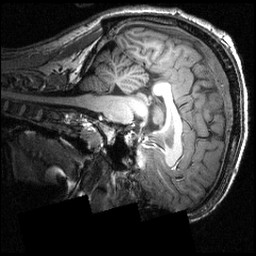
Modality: T1w
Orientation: sagittal
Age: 24
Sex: male
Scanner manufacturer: siemens
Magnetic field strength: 3.951 T
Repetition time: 1.5 s
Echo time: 0.00335 s